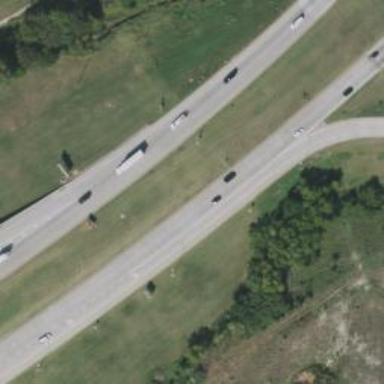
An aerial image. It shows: Primary highway that functions as expressway.